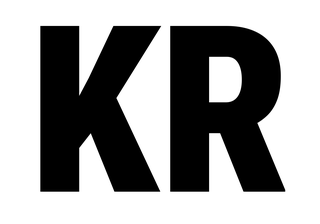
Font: Roboto_Condensed_Black